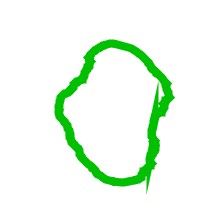
Shape: circle